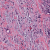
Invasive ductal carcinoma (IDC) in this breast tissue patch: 1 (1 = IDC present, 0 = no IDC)